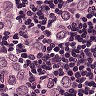
Metastatic tissue present: yes